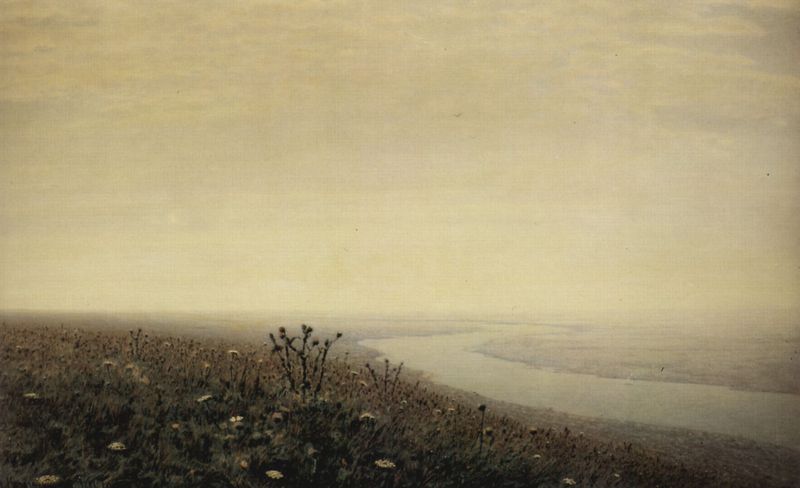
Titel: Der Dnjepr am Morgen
Künstler: Archip Iwanowitsch Kuindshi
Standort: Moskva
Institution: Tretjakow-Galerie
Schlagwörter: blau, dunkel, gemälde, himmel, meer, wasser, weiß, wolken, fluss, gelb, grün, impressionismus, landschaft, sand, see, ufer, abend, blume, blumen, braun, grau, hell, licht, schwarz, zeichnung, blüten, gras, rot, wiese, malerei, blass, weit, öl, bach, ebene, erde, feld, flusslauf, gräser, halme, horizont, morgen, natur, strauch, weide, weite, brücke, gewässer, pflanze, pflanzen, blässe, england, löwenzahn, sommer, biegung, naturalismus, perspektive, leer, leere, dunst, eben, nebel, landschaftsmalerei, vegetation, herbst, winter, romantik, luft, melancholie, tiefe, trübe, steppe, leuchten, foto, panorama, heimat, diesig, neblig, flusslandschaft, stich, distel, disteln, imressionismus, gestrüpp, gänseblümchen, windung, mäander, flussbiegung, schottland, mehr, gefühl, trist, morgendämmerung, serpentine, diestel, morgenaufgang, horizobt, sonnenaufgang über flusslandschaft